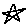
Label: star